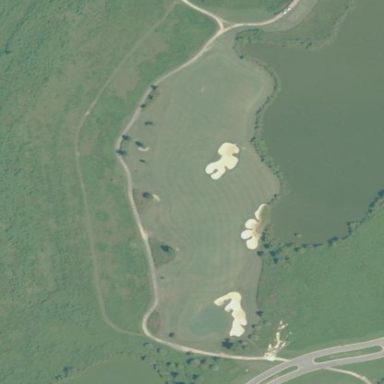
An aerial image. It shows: Area of rough grass used for golf.